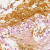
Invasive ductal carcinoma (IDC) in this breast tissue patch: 0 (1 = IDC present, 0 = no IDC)